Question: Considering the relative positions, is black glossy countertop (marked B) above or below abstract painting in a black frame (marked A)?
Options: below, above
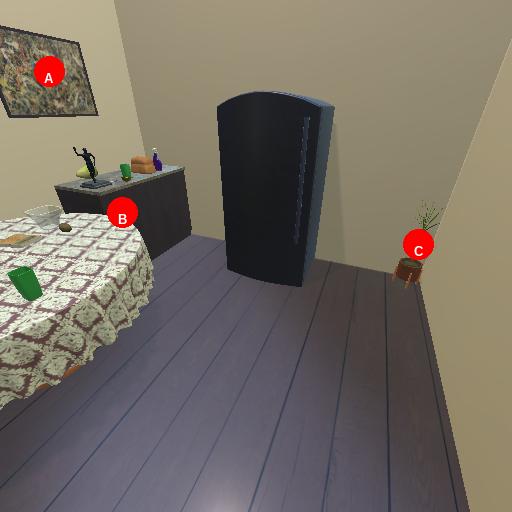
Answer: below